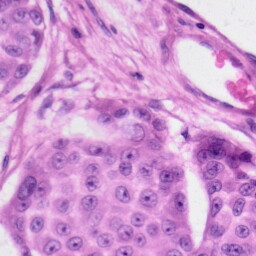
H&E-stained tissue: Skin